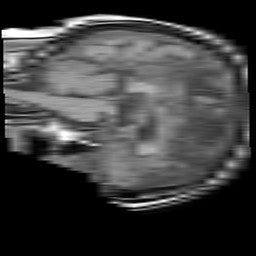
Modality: T1w
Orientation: sagittal
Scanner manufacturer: philips
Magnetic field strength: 1.5 T
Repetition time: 0.1788 s
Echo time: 0.001875 s